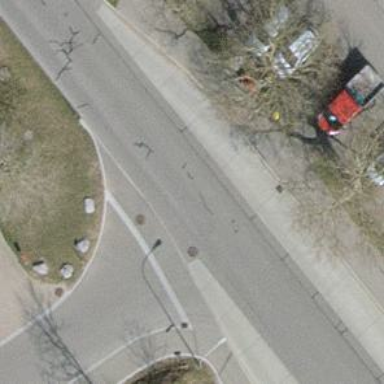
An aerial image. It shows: Bus stop with designated public transport stop position.